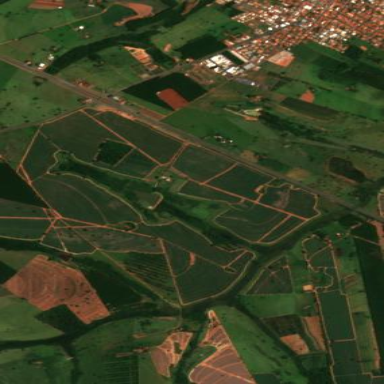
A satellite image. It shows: Farmland used for cultivating sugar cane.